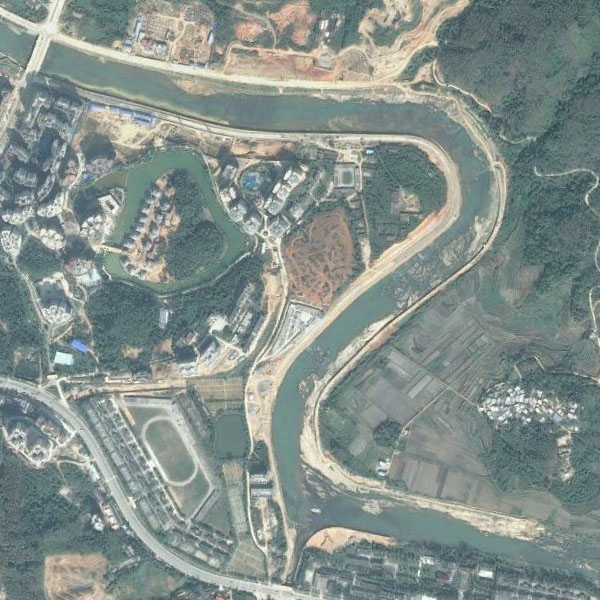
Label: River